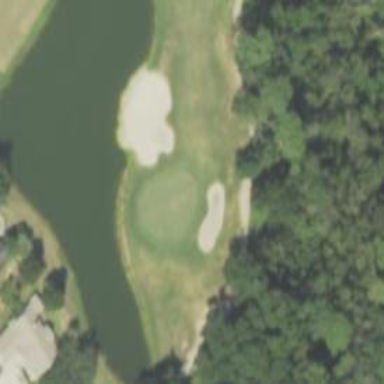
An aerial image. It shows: Golf hole.